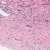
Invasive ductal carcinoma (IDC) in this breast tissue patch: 1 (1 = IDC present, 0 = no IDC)